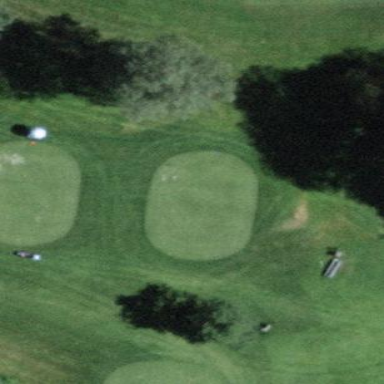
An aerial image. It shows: Golf tee on grassy land.